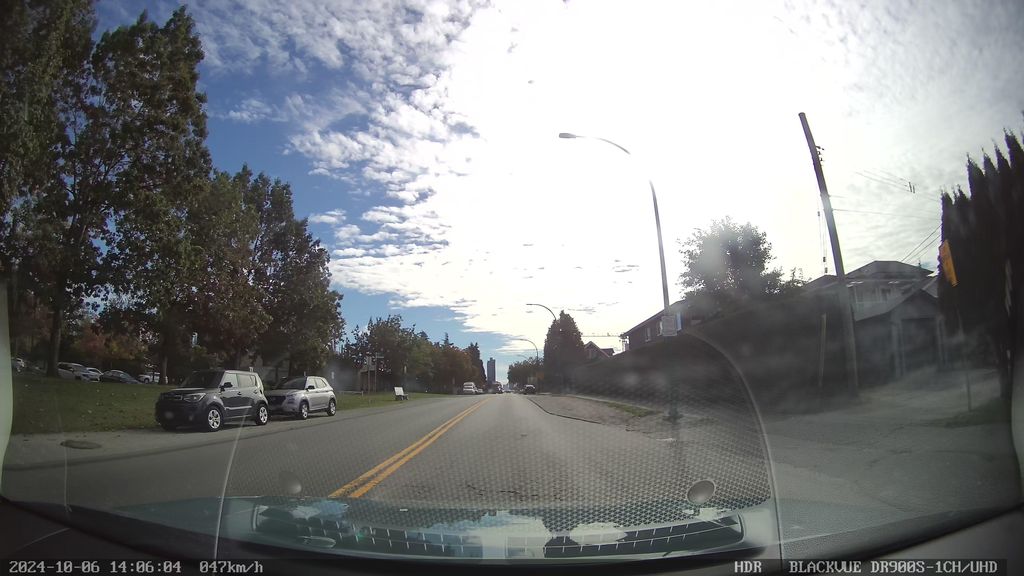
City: vancouver